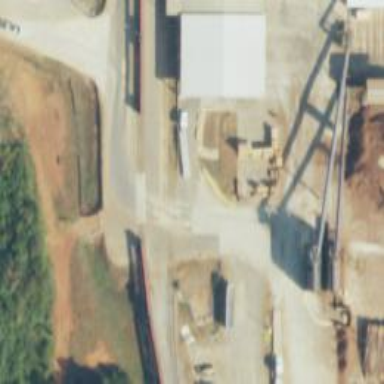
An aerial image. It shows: Rail spur service for lumber transportation.